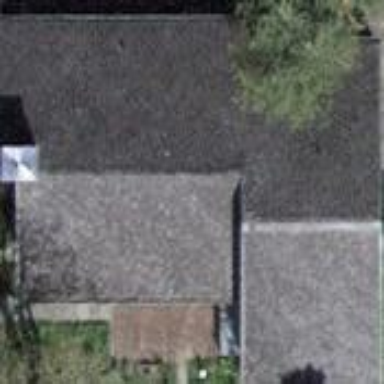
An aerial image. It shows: Building with tiled roof.